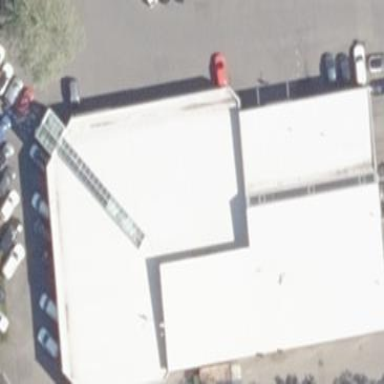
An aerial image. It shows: Commercial building housing car shop.